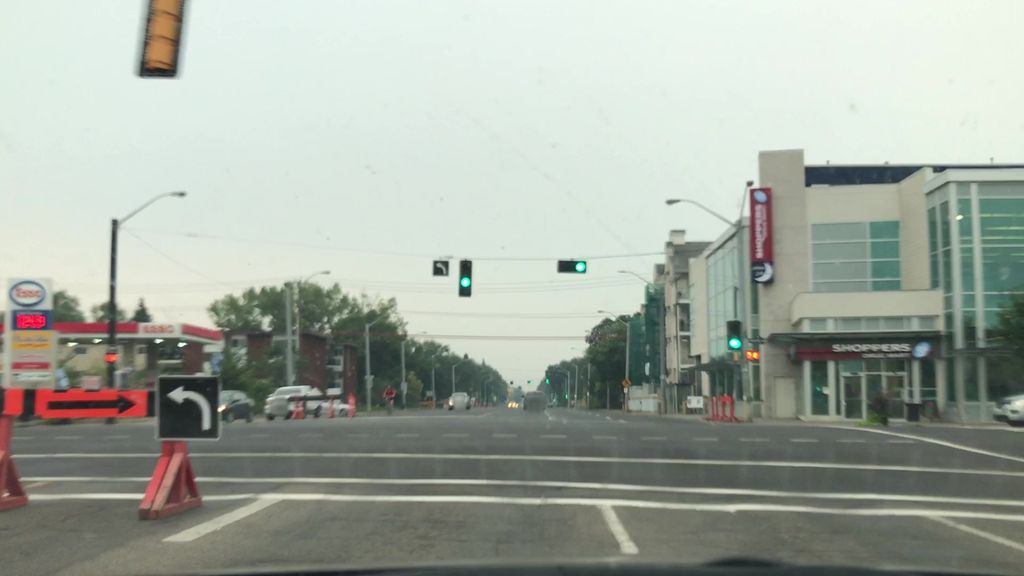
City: edmonton